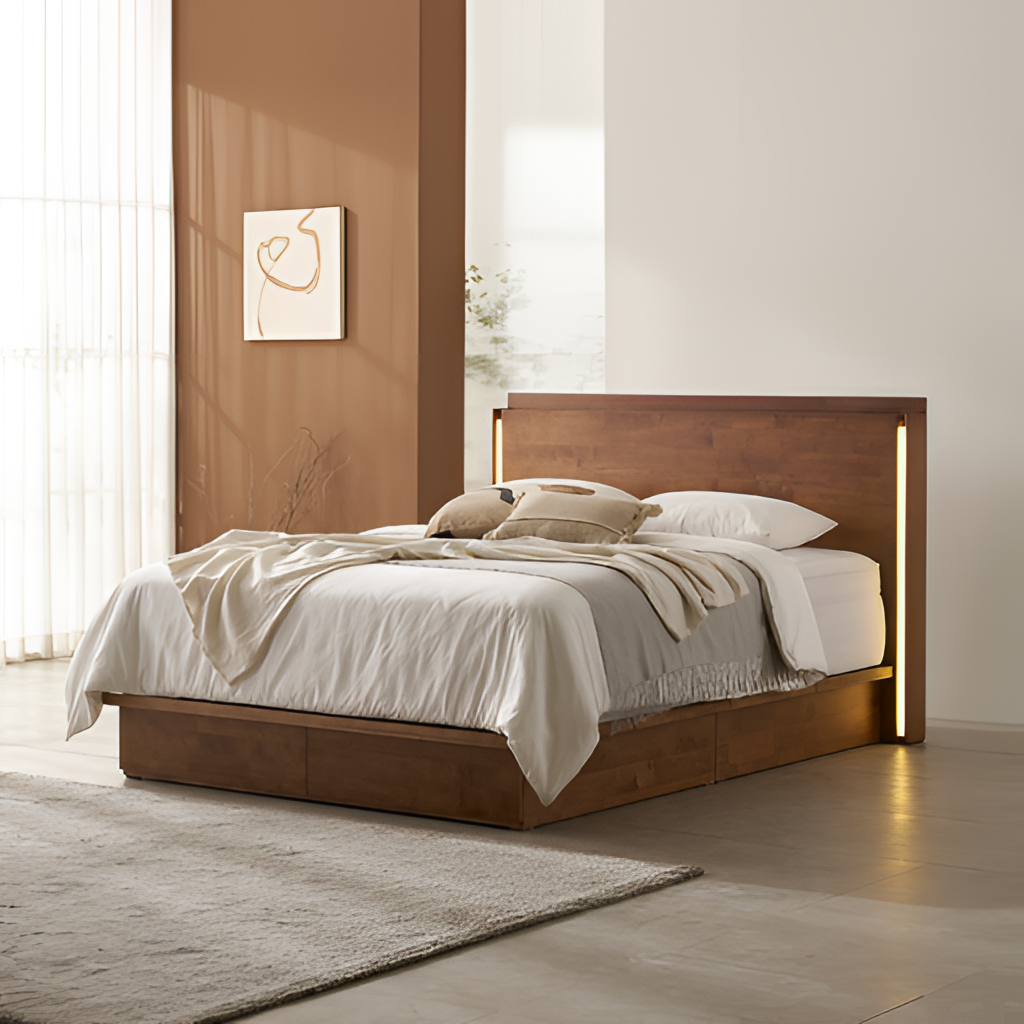
bedroom, wood backlit headboard bed, paint wallpaper, with vertical two tone pattern, contemporary, gray tile flooring, with large square pattern